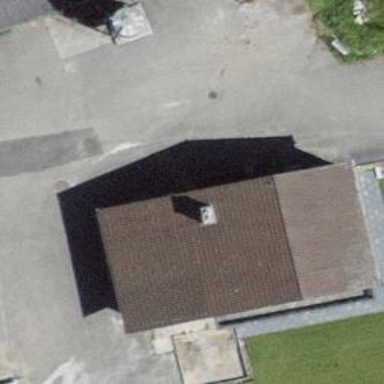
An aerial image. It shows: Farm building.